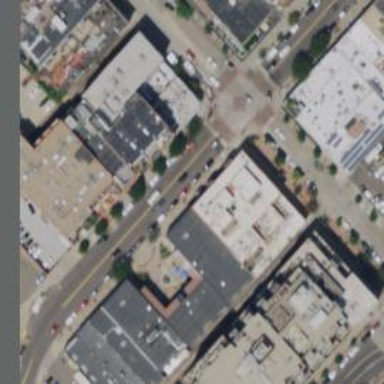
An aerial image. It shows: Commercial building with brown roof.